Interaction volume radius: 10 \u00c5
Interaction volume height: 10 \u00c5
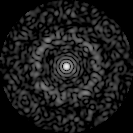
Disorder parameter: 0.8219